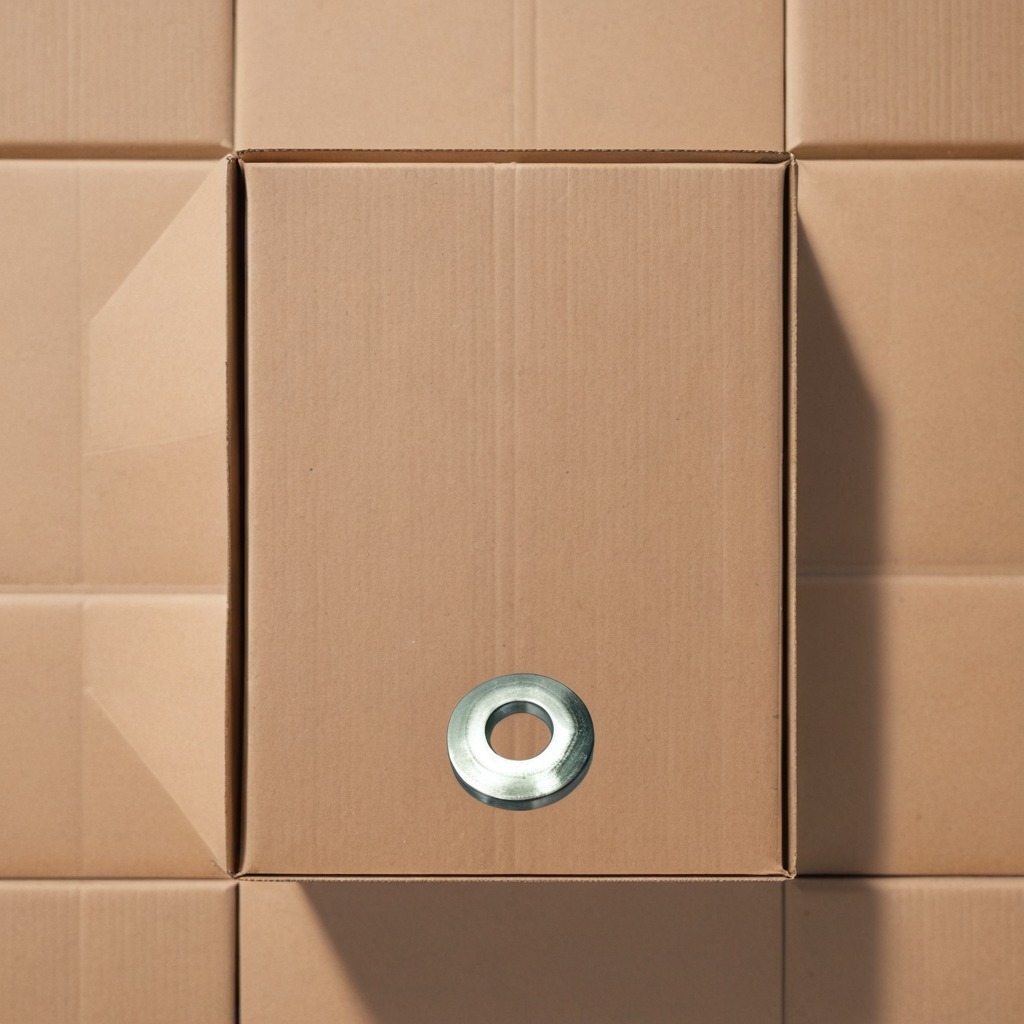
A flat metal washer is lying on a clean dry cardboard box surface in an outdoor workshop during daytime bright natural light soft shadows slightly creased but